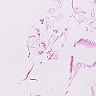
Metastatic tissue present: no